Aerial crown-view tile of a tropical tree (Barro Colorado Island, Panama), acquired 20240611:
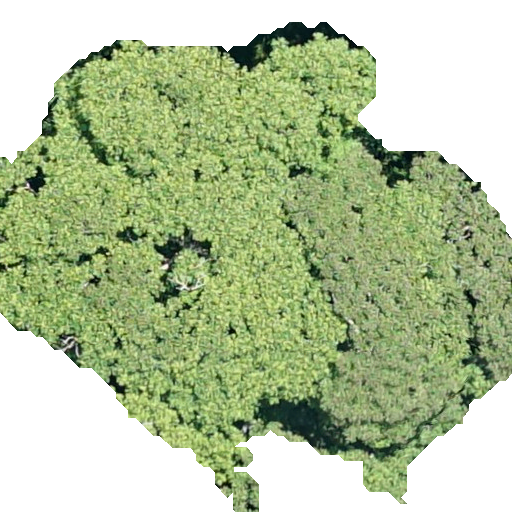
Species: Dipteryx oleifera
GBIF accepted scientific name: Dipteryx oleifera
Crown area: 277.06 m²